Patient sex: M
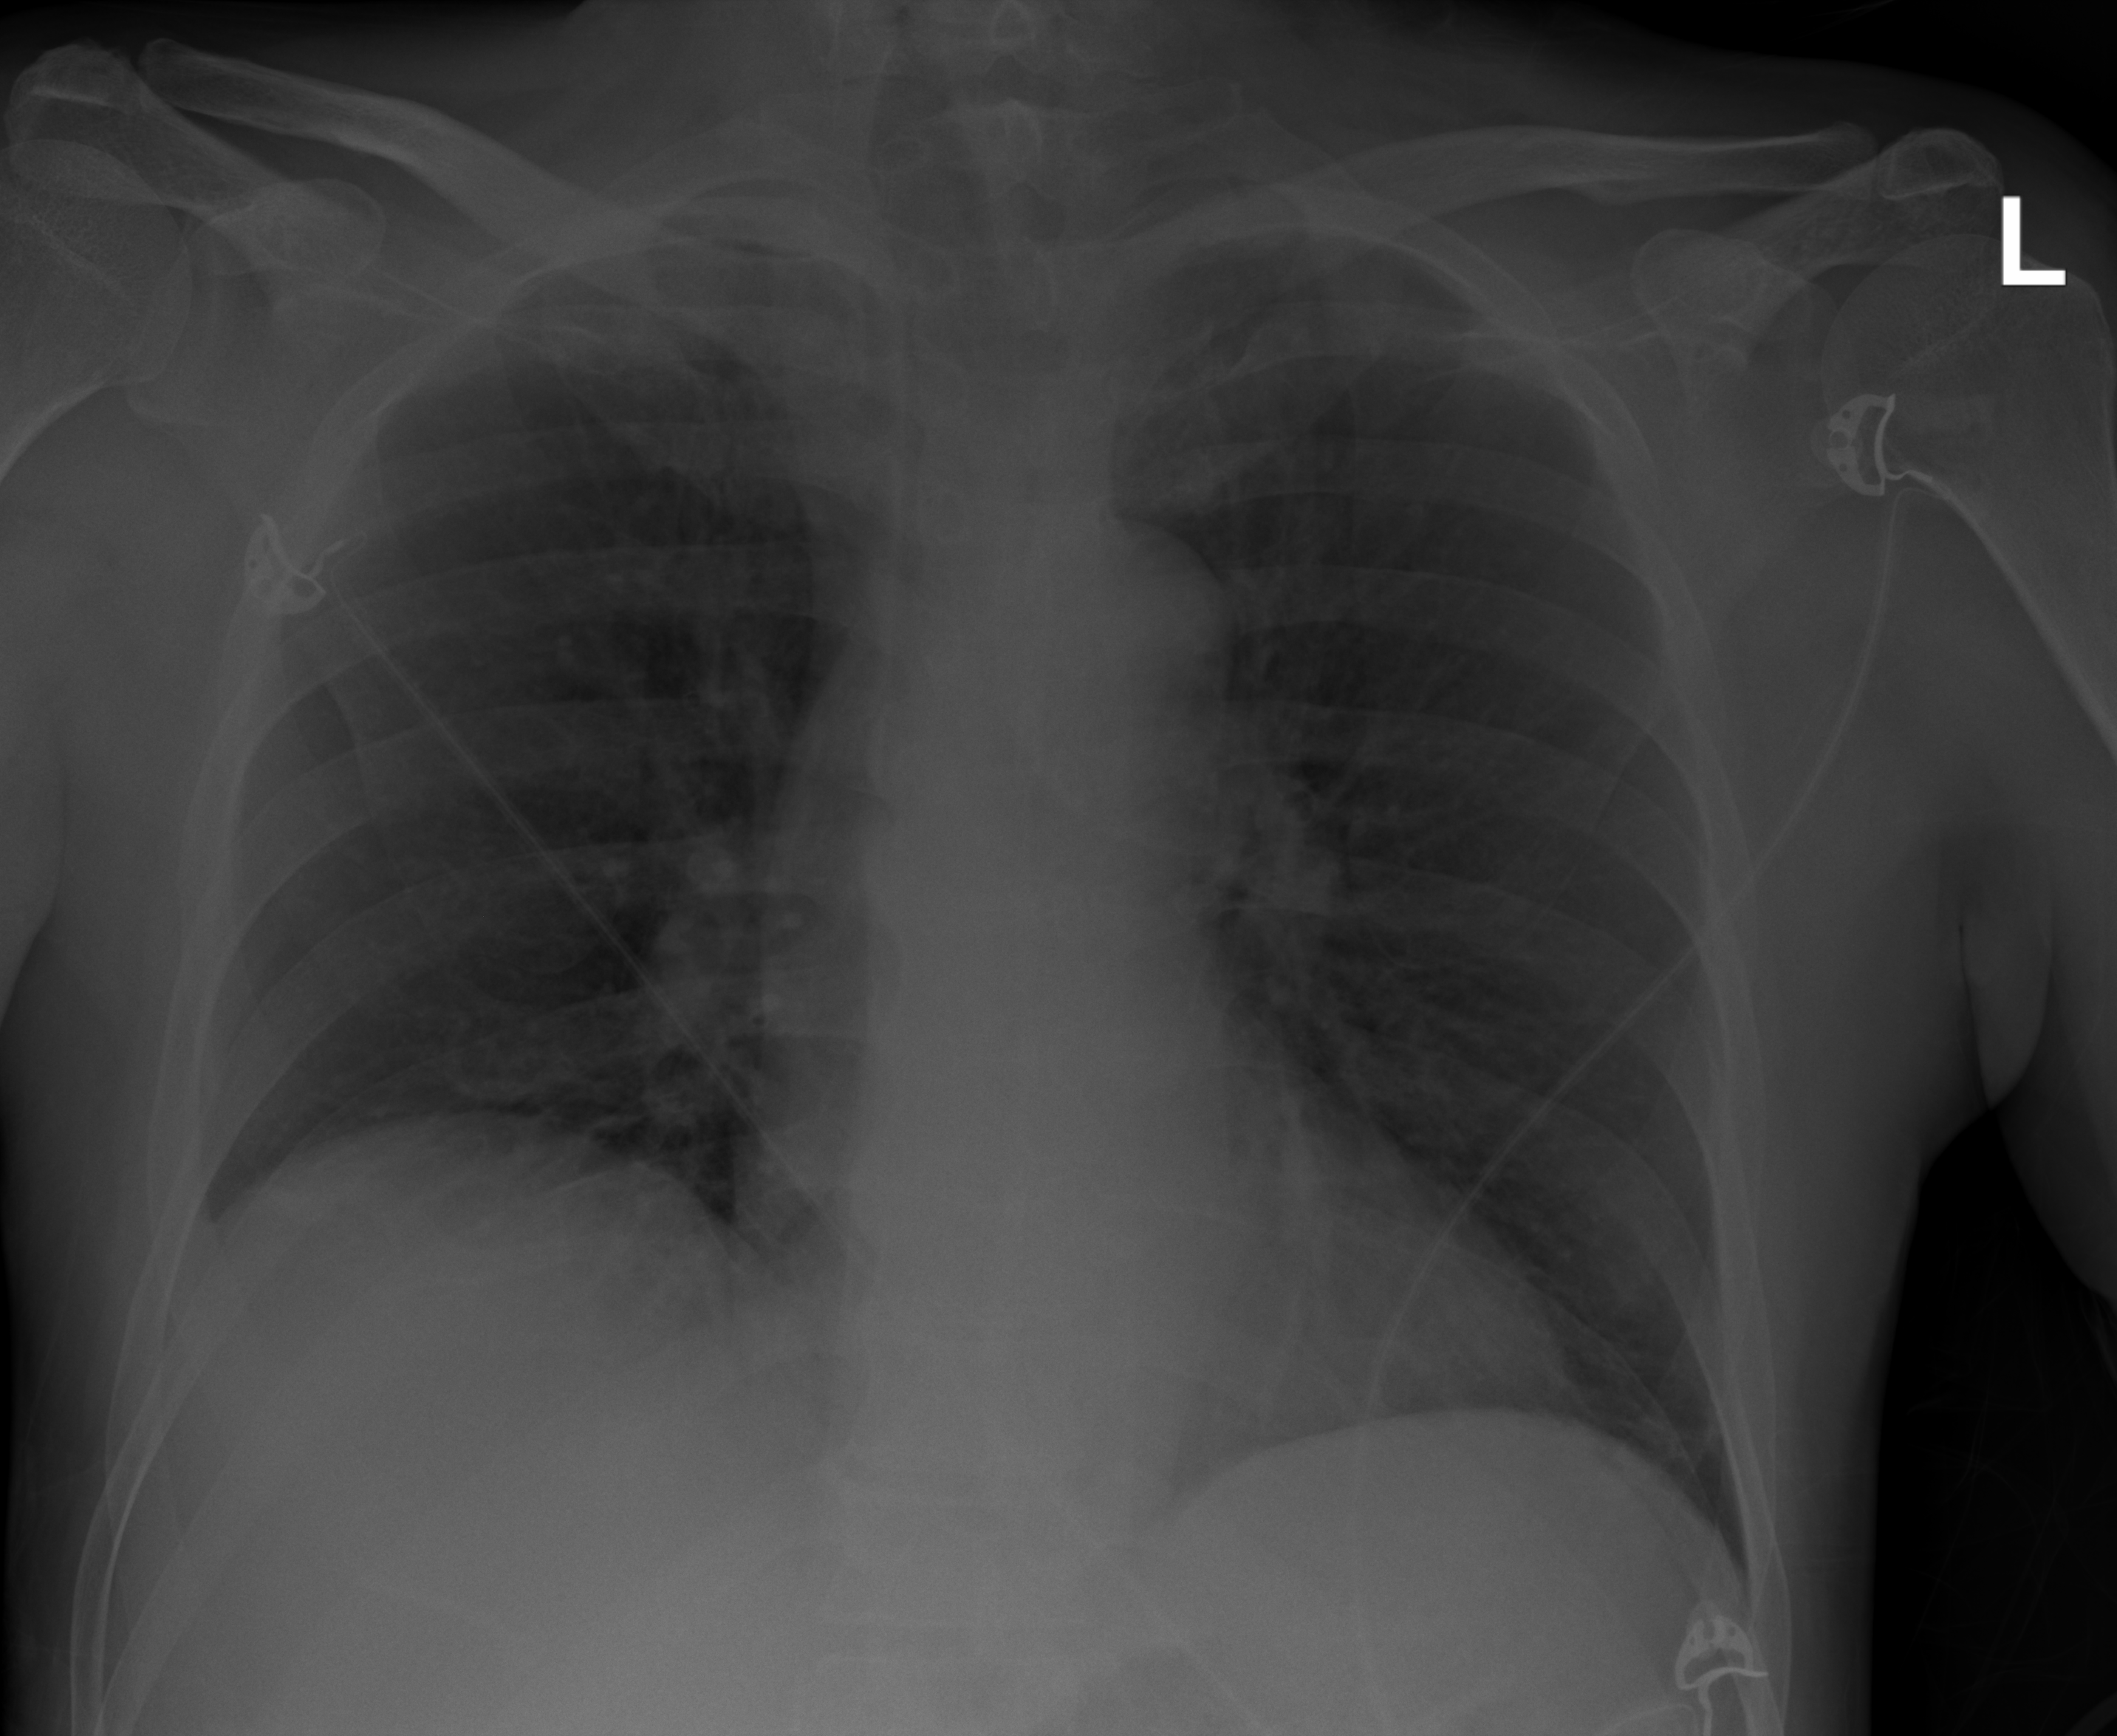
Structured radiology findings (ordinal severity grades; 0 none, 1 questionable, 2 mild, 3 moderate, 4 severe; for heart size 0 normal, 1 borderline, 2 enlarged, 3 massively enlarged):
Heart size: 0
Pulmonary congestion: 0
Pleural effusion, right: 0
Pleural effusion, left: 0
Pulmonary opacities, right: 0
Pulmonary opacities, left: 0
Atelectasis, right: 2
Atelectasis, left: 2